Interaction volume radius: 10 \u00c5
Interaction volume height: 35 \u00c5
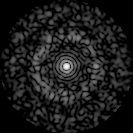
Disorder parameter: 0.8359